Question: I have a little script in Python which I am brand new to. I want to check if a certain word appears in ser.readline(). The syntax for the If statement is not right and I am not sure how to lay this out so it continuously reads the serial for the word "sound". I've attached an output image below so you can see how it is printing. I'd like to trigger an MP3 as it finds the word "sound" but as of yet I haven't even managed to get it to print a confirmation saying its found the word.
'''
import serial
import time
ser = serial.Serial('COM6', 9600, timeout=0)
while 1:
try:
print (ser.readline())
time.sleep(1)
**if "sound" in ser.readline():
print("foundsound")**
except ser.SerialTimeoutException:
print('Data could not be read')
time.sleep(1)
'''

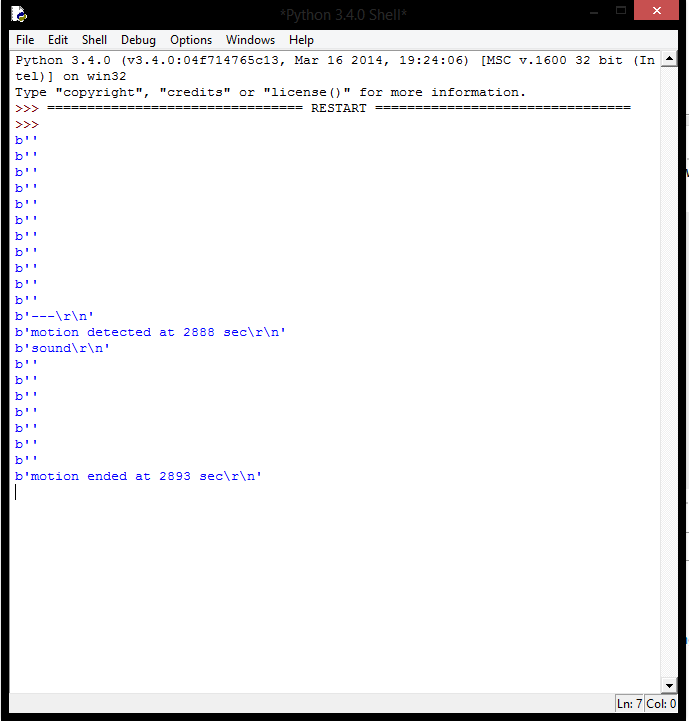
Answer: You may be reading from the port more often than you intend to. I would call 'ser.readline()' just per iteration of your main loop:
'''
while True:
try:
data = ser.readline().decode("utf-8") # Read the data
if data == '': continue # skip empty data
print(data) # Display what was read
time.sleep(1)
if "sound" in data:
print('Found "sound"!')
except ser.SerialTimeoutException:
print('Data could not be read')
time.sleep(1)
'''